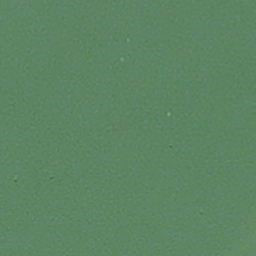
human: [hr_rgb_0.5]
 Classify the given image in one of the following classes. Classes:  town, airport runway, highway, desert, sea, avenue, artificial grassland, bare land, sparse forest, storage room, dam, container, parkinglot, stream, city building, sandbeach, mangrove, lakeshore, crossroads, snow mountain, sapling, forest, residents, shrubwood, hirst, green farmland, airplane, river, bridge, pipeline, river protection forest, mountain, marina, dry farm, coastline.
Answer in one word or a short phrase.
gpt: sea